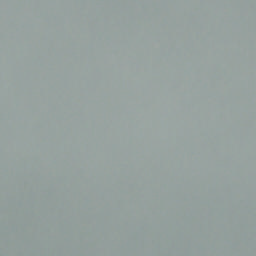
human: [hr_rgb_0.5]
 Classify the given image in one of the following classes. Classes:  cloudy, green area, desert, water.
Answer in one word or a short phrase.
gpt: cloudy